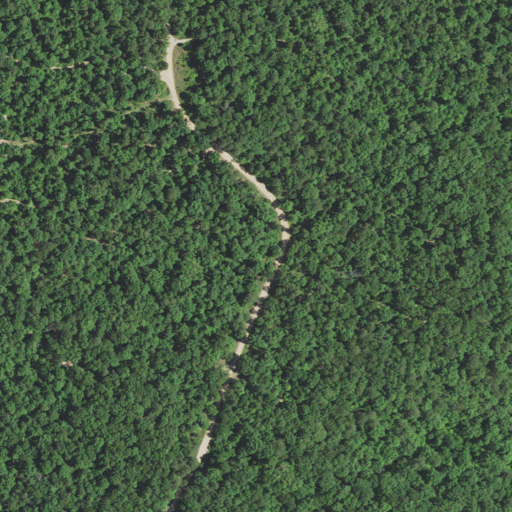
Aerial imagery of ridge(s) in Missouri named Taylor Ridge containing only deciduous forest